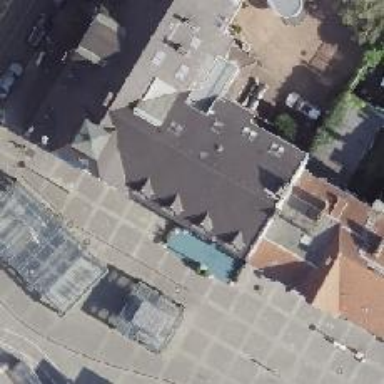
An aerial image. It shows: Restaurant.